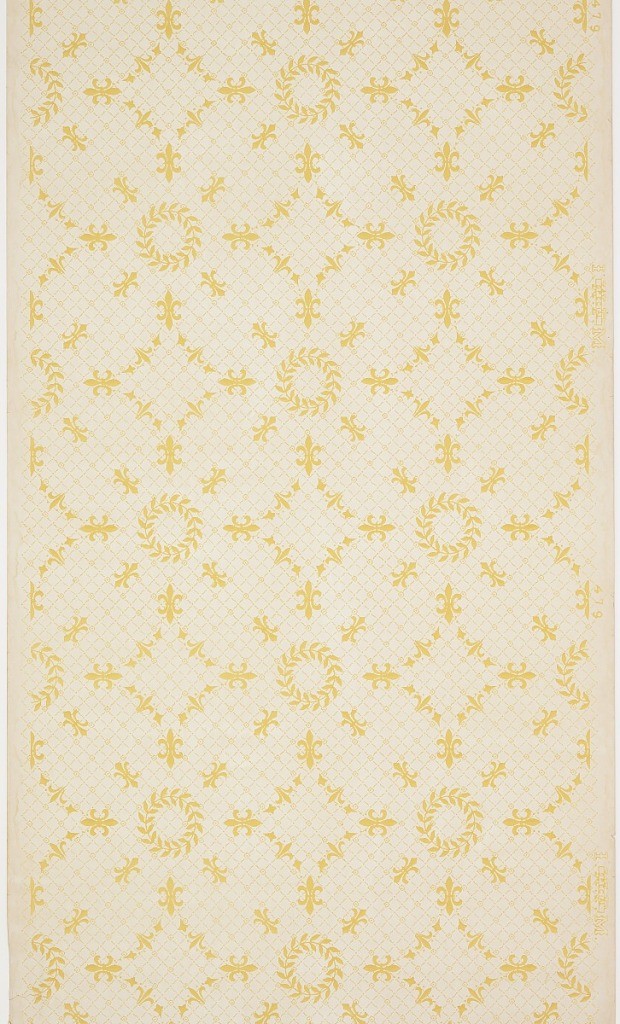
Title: Ceiling paper
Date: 1905–1915
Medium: Machine-printed paper
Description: Quatrefoil pattern composed of fleur de lis, with a wreath in the center of each. Overall background pattern os small grid or trellis. Printed in yellow ocher on tan ground.